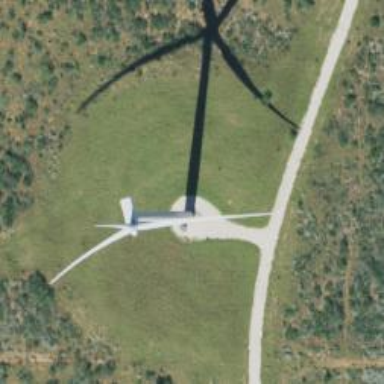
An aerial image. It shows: Wind generator powered by horizontal axis wind turbine.